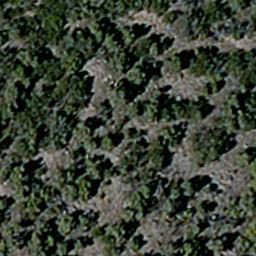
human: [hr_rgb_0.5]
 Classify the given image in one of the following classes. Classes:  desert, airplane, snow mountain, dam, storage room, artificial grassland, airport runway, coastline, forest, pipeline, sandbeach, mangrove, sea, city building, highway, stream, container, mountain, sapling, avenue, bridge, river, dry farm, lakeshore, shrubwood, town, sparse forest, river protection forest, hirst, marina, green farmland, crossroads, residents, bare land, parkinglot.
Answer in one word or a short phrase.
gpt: sparse forest